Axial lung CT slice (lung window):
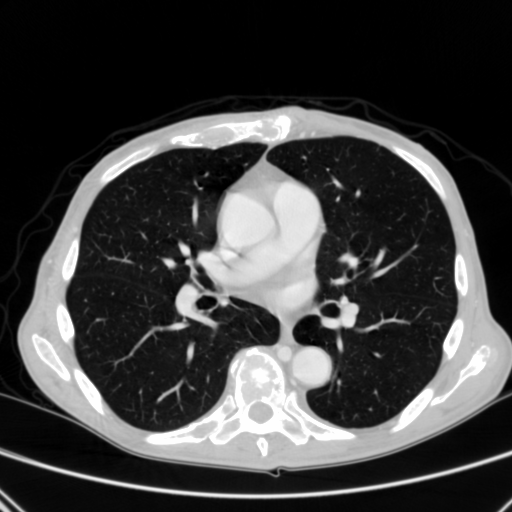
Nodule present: no